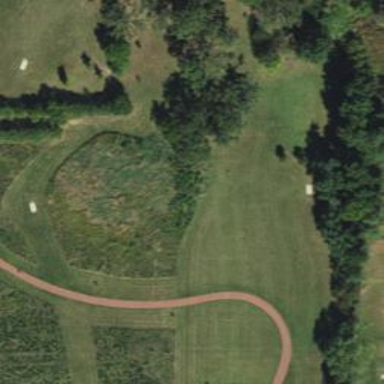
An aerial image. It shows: Disc golf hole.